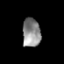
Tissue: prostate
Cell type: Myeloid cells
Senescence score: 0.2345
Nuclear area (px): 512
Mean DAPI intensity: 140.348